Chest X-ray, PA view. Patient: 44 years old, sex F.
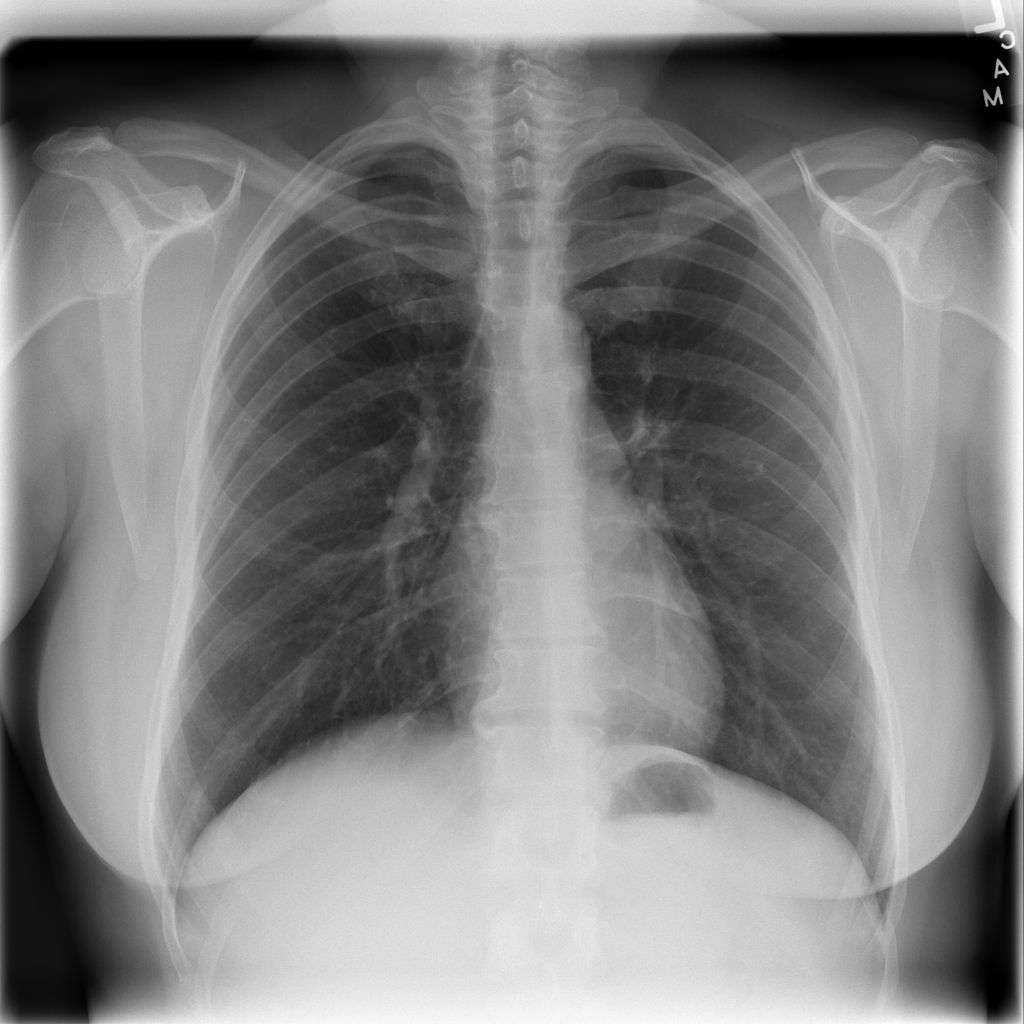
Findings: Infiltration